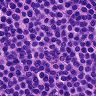
Metastatic tissue present: no